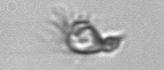
Label: Paratontonia_gracillima